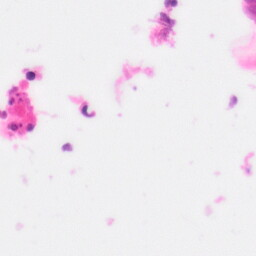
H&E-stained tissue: Colon